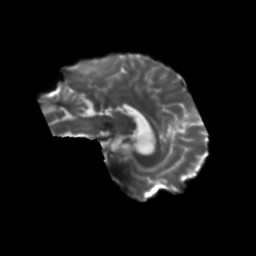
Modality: T2w
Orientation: sagittal
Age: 44
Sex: female
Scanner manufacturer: siemens
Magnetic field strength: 3 T
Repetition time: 5.47 s
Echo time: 0.0854 s